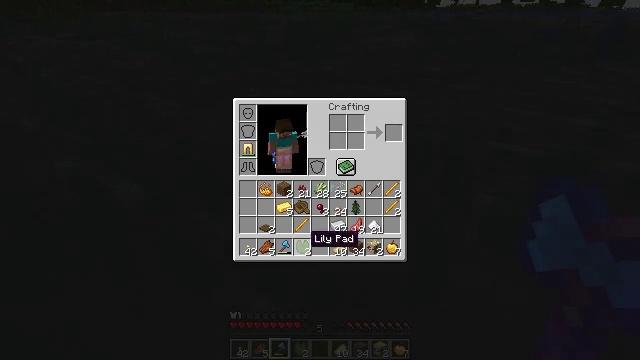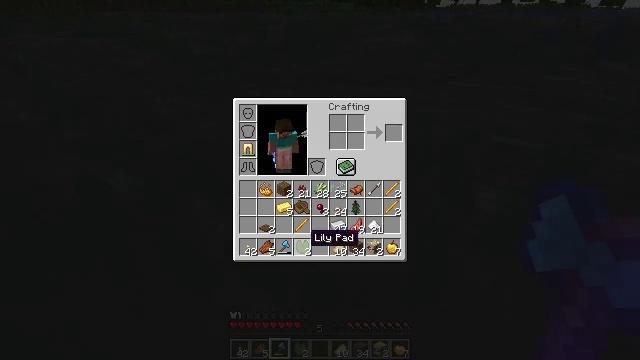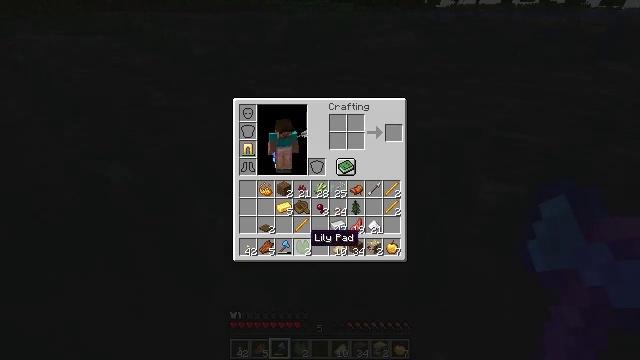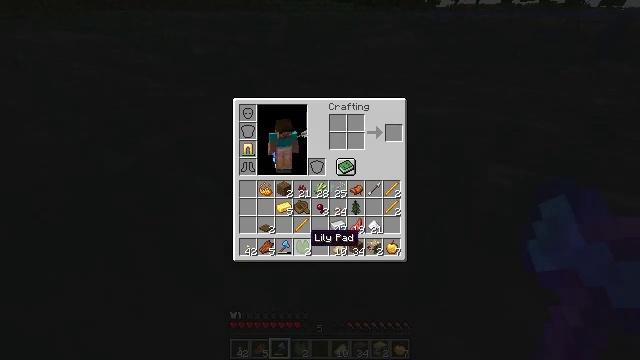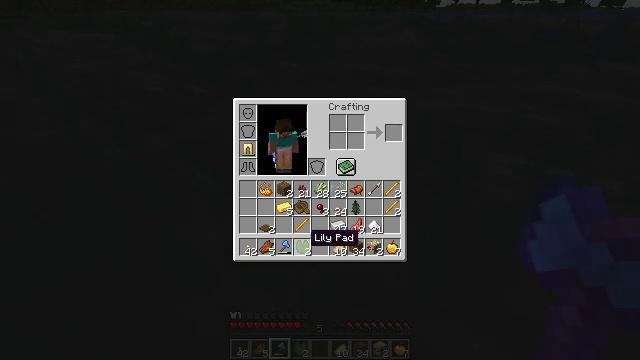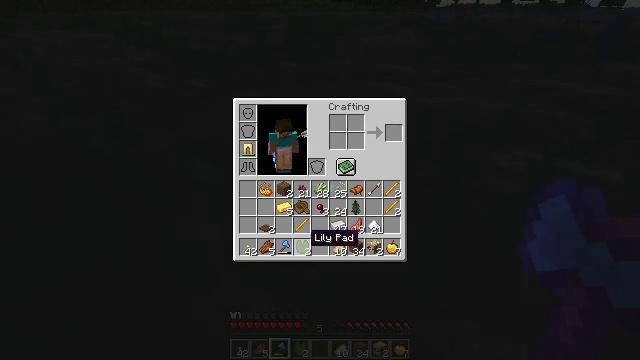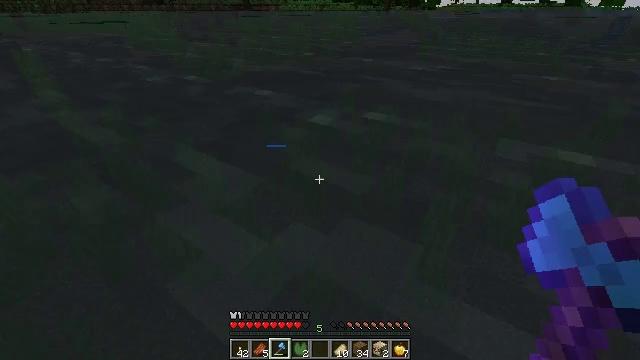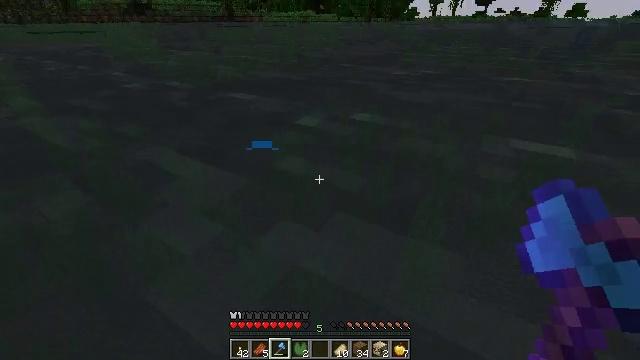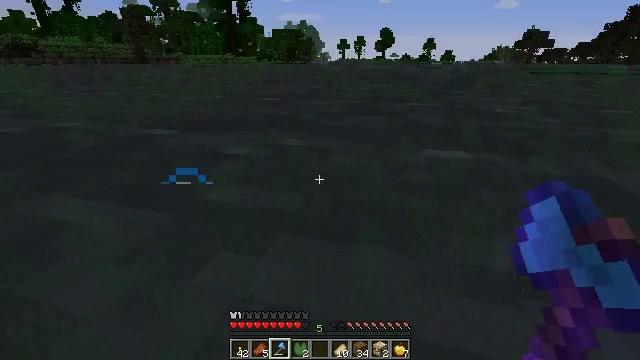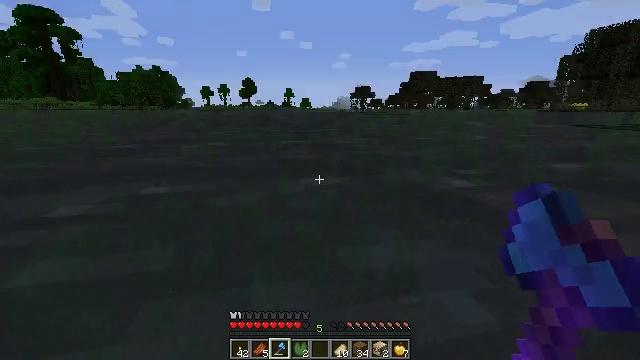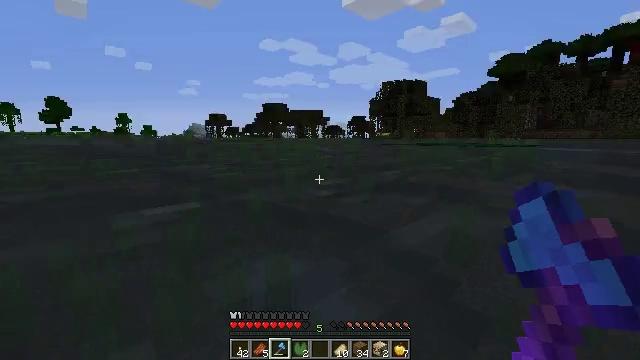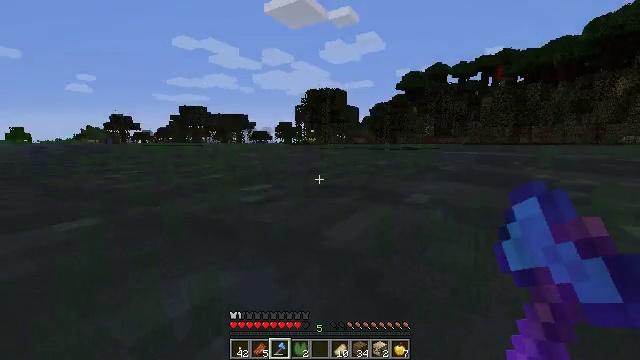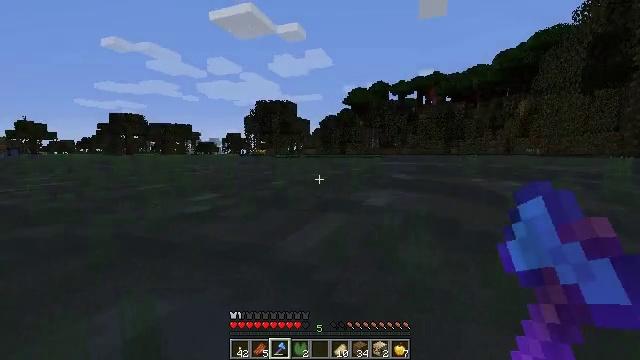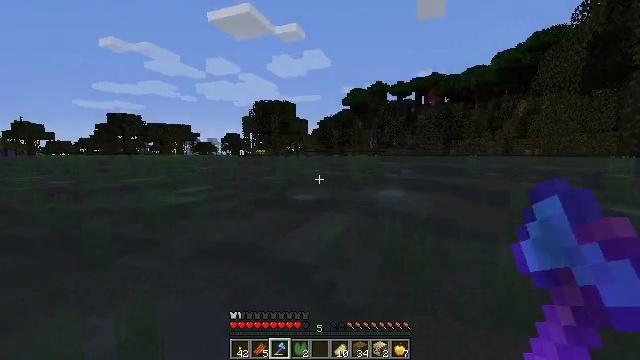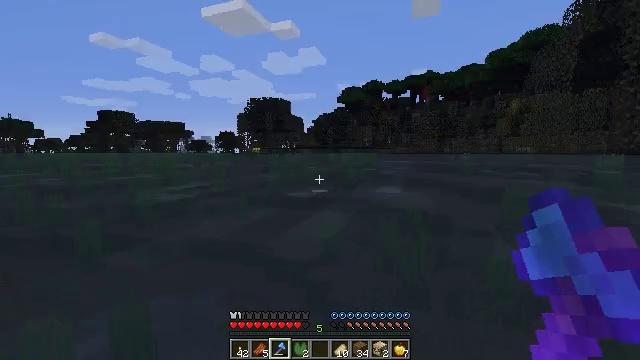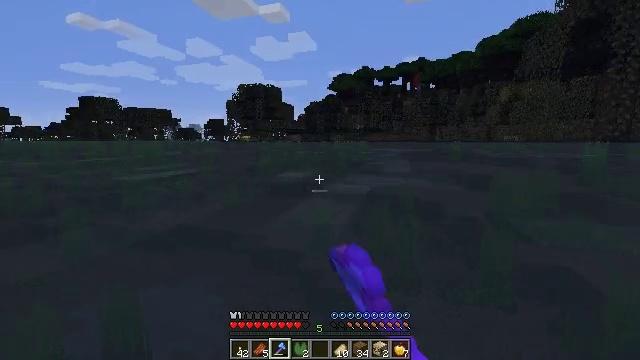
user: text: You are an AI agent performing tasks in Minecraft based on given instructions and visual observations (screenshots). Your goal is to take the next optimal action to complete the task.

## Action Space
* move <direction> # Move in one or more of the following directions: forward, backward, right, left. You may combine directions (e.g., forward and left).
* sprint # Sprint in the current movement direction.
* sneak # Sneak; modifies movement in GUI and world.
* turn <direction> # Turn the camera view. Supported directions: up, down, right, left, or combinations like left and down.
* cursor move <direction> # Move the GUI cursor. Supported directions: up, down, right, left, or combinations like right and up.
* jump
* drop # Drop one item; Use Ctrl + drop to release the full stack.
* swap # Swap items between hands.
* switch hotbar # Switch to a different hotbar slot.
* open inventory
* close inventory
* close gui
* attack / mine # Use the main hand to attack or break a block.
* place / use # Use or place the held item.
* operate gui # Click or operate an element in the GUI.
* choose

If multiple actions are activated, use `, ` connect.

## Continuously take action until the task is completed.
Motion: motion action
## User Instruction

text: Break the lily pad.
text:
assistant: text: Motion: no_op
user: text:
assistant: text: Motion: no_op
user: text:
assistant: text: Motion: no_op
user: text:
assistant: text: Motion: no_op
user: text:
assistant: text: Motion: no_op
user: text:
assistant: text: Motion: close inventory
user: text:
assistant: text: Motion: turn right and up, close inventory
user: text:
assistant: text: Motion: turn right and up, close inventory
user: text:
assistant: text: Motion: move forward, turn right and up
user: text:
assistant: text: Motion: move forward, turn right and up
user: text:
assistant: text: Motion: move forward, turn right and up
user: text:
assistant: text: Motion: move forward, turn right and up
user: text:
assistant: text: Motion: move forward
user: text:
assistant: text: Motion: move forward, turn right, attack / mine
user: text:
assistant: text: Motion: move forward, turn right and down, attack / mine
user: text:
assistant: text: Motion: move forward, turn right and down
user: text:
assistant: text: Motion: move forward, turn right and down
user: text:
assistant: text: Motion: move forward, sprint, turn right and down
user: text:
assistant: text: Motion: move forward, sprint, turn down, attack / mine
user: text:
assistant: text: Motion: move forward, sprint, turn left, attack / mine
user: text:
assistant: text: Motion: move forward, sprint, turn left and up, attack / mine
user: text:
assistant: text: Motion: move forward, sprint, turn left and up, attack / mine
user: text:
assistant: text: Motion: move forward, sprint, turn left and up, attack / mine
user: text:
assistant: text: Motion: move forward, sprint, turn left and up, attack / mine
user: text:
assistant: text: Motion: move forward, sprint, turn up, jump
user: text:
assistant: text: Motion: move forward, sprint, turn left and up, jump
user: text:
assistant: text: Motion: move forward, sprint, turn left and up, jump
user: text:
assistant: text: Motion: move forward, sprint, turn left and up, jump
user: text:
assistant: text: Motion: move forward, sprint, turn left and up, jump
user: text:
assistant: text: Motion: move forward, sprint, turn left and up, jump